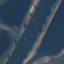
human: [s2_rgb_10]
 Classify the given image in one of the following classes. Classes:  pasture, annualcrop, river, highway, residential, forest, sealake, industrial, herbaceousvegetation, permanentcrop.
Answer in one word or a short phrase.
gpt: River